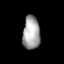
Tissue: lung
Cell type: Fibroblasts
Senescence score: 0.56
Nuclear area (px): 562
Mean DAPI intensity: 164.114